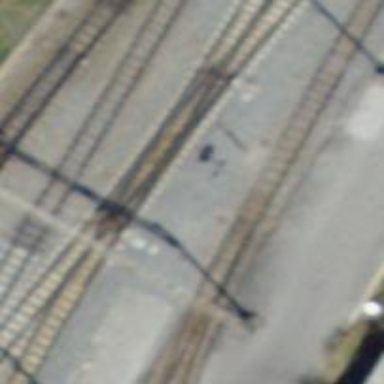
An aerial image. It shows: Railway signal.